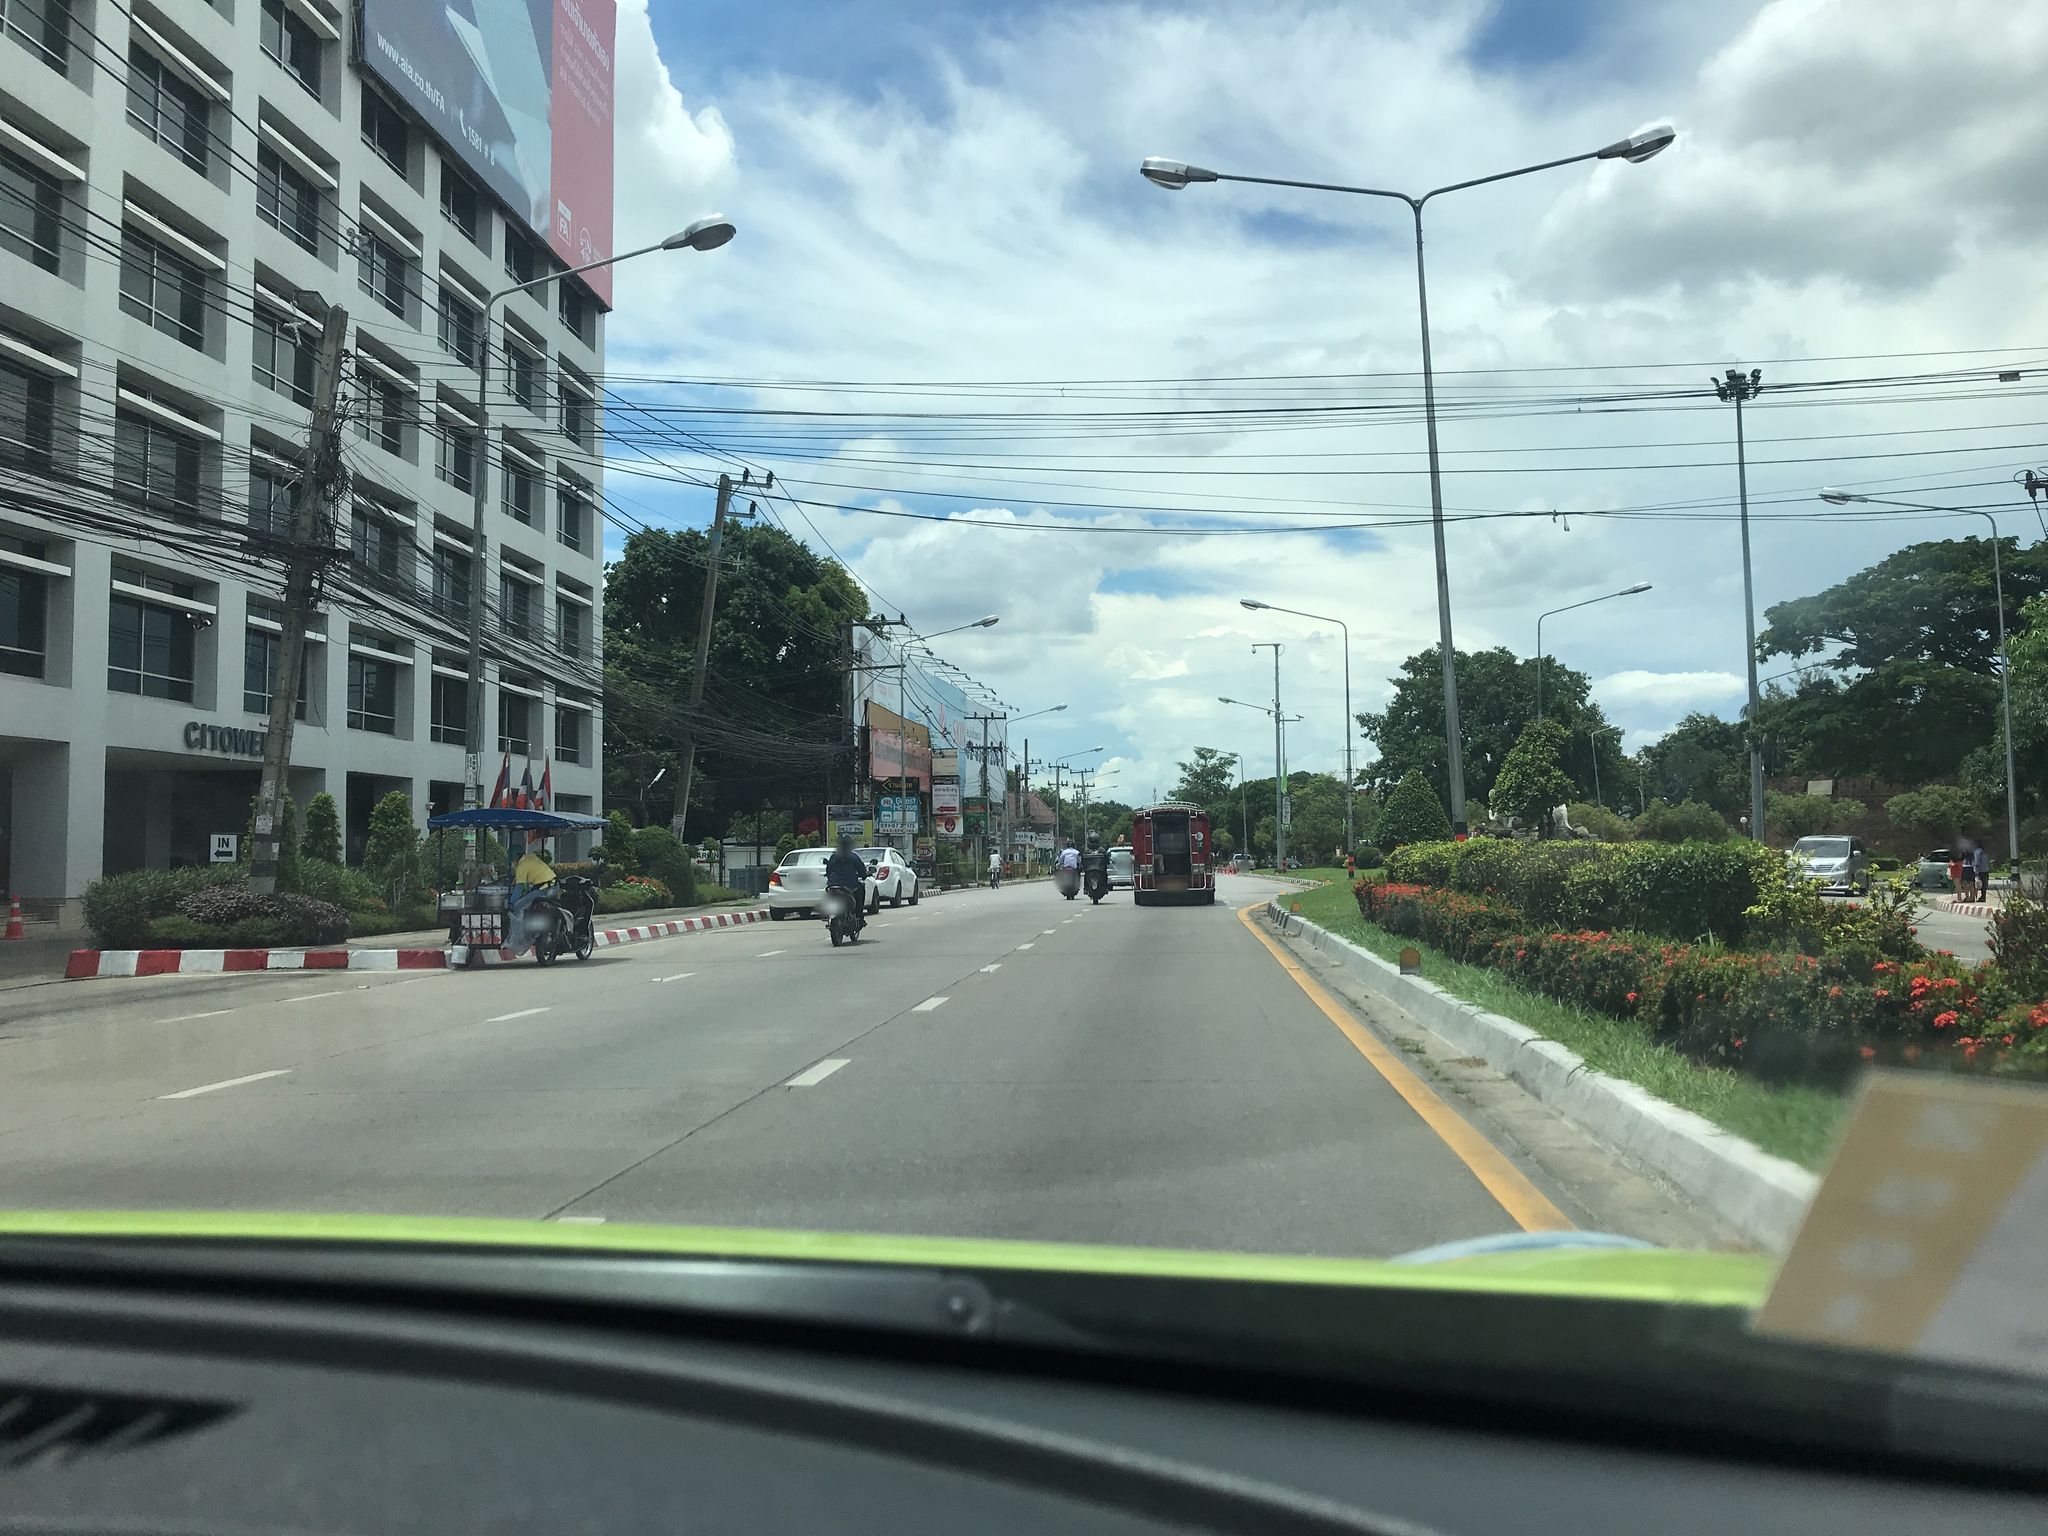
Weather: cloudy
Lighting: day
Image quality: good
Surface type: driving surface
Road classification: primary
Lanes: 3, 4
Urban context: semi-dense urban cluster
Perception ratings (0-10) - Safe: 4.84, Lively: 6.82, Beautiful: 3.81, Boring: 3.12, Depressing: 2.55, Wealthy: 3.99